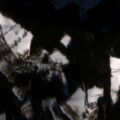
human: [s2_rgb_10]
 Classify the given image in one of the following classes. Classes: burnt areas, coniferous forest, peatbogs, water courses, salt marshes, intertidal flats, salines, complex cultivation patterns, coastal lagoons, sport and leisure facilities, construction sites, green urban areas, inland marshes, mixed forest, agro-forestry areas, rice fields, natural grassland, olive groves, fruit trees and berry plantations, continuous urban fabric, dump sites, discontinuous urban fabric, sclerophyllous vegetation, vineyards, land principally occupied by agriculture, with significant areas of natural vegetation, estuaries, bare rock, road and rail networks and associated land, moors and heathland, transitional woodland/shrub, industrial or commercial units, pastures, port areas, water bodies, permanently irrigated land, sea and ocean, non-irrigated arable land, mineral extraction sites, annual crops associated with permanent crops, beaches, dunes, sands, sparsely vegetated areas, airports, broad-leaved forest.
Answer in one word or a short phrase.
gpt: land principally occupied by agriculture, with significant areas of natural vegetation, coniferous forest, mixed forest